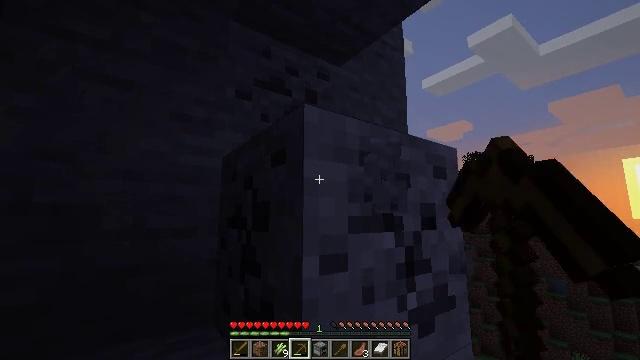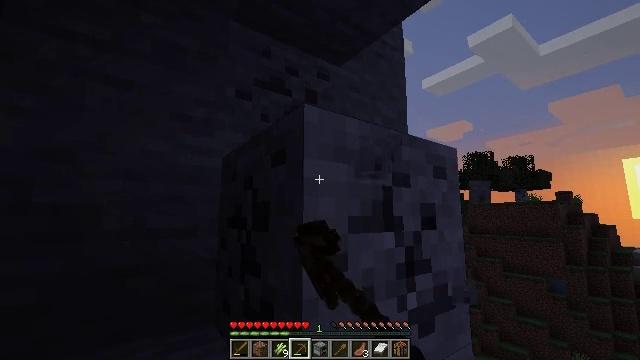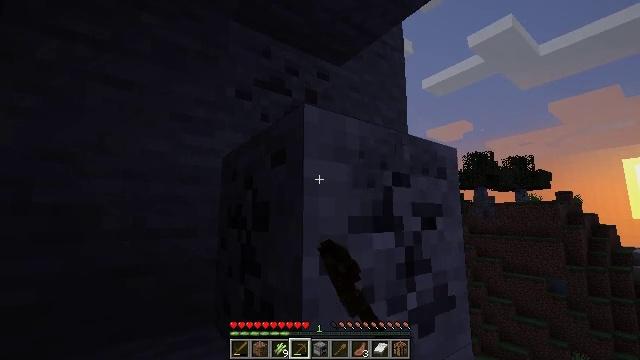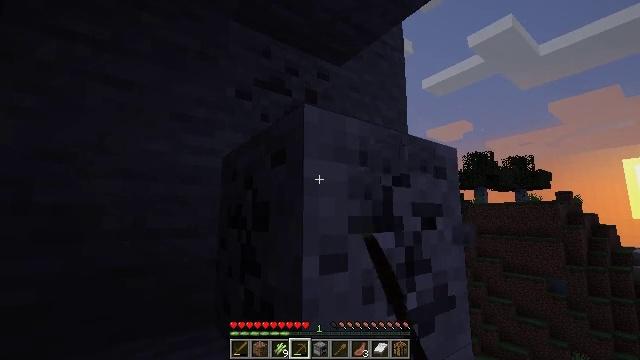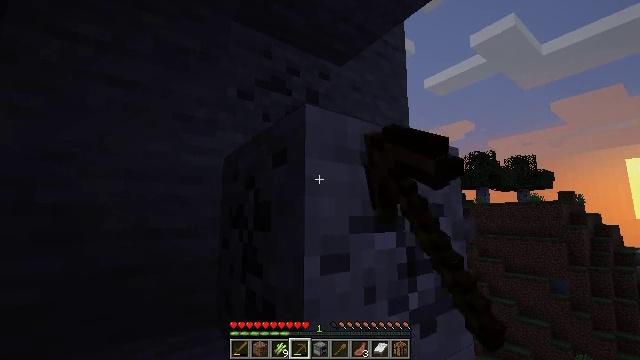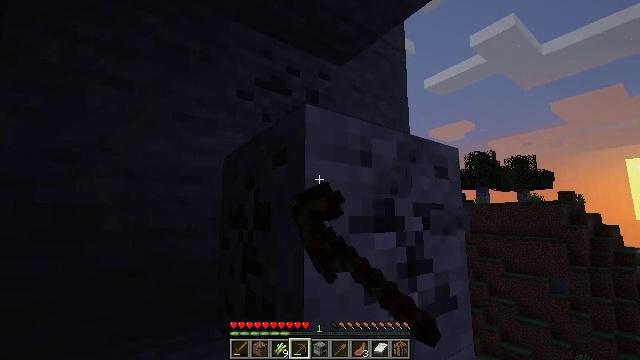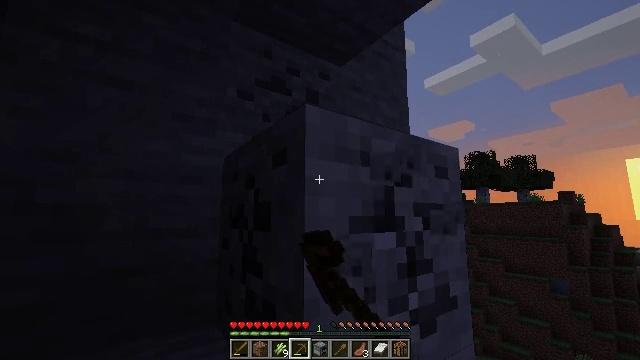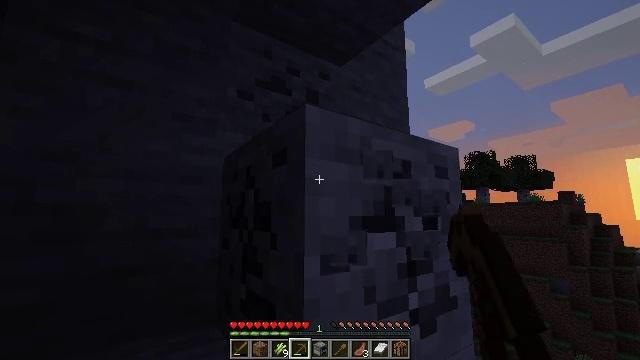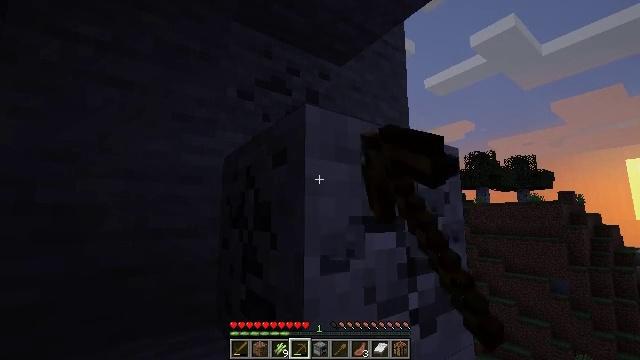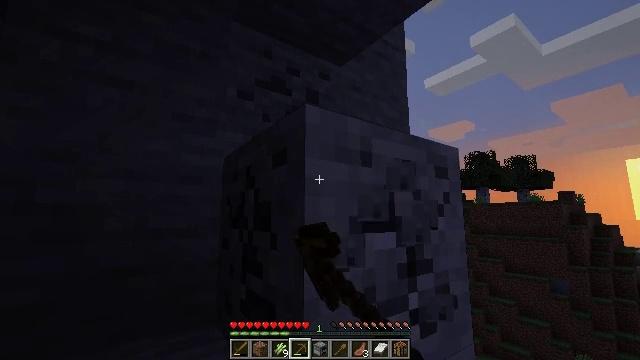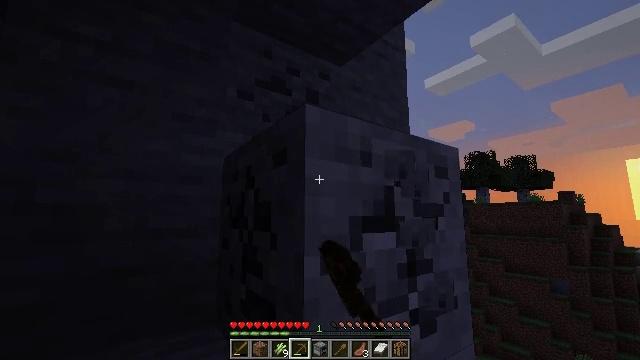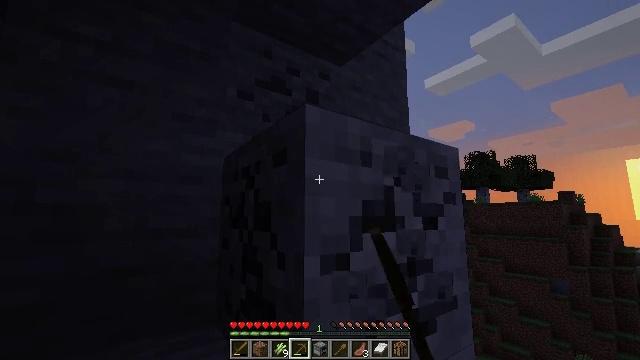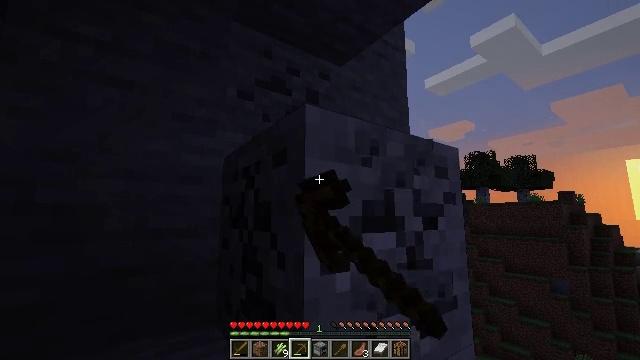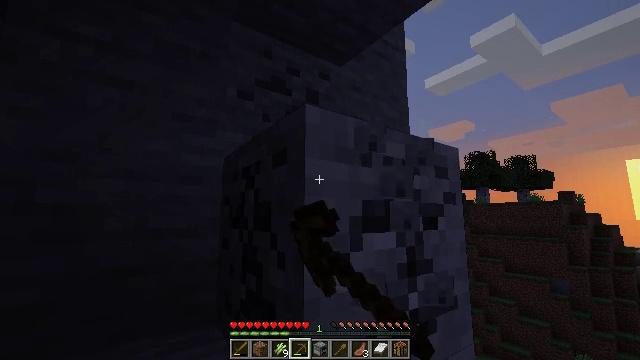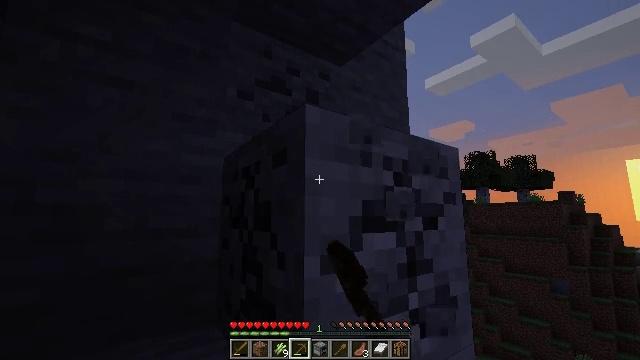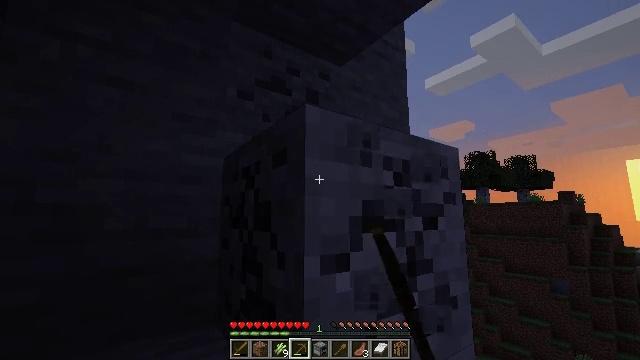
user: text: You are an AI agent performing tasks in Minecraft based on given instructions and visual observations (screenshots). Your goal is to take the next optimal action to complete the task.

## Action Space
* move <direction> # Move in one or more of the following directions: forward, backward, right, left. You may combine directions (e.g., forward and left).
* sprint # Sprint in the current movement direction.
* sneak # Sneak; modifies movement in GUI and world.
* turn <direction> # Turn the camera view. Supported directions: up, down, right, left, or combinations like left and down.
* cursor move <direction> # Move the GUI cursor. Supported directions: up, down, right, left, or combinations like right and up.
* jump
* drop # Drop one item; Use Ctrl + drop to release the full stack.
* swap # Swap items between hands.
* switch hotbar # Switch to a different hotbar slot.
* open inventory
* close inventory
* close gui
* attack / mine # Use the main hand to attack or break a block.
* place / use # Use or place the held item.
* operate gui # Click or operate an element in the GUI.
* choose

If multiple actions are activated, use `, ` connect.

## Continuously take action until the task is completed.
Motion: motion action
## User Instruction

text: Gather coal ore with a pickaxe.
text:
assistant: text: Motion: attack / mine
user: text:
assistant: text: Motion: attack / mine
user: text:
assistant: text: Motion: attack / mine
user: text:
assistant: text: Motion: attack / mine
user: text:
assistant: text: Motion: attack / mine
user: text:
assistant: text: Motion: attack / mine
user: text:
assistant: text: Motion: attack / mine
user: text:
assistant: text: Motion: attack / mine
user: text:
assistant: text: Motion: attack / mine
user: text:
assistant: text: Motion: attack / mine
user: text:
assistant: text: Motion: attack / mine
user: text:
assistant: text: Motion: attack / mine
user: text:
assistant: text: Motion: attack / mine
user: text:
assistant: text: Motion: attack / mine
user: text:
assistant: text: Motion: attack / mine
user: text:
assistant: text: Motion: attack / mine
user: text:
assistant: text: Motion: attack / mine
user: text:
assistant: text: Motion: attack / mine
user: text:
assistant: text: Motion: attack / mine
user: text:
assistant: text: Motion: attack / mine
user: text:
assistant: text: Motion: attack / mine
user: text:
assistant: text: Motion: attack / mine
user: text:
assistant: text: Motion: attack / mine
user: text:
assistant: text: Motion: attack / mine
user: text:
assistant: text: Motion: attack / mine
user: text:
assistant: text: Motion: attack / mine
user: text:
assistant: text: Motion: attack / mine
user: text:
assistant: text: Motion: attack / mine
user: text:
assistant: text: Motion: attack / mine
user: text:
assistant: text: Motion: attack / mine